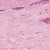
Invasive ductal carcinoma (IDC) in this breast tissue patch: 0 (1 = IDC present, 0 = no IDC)